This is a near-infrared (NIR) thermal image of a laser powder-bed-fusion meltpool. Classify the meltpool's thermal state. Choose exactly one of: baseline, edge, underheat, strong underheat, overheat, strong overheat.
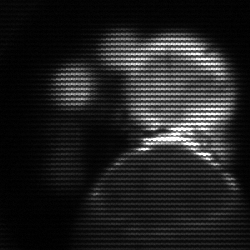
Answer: edge